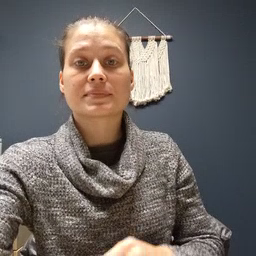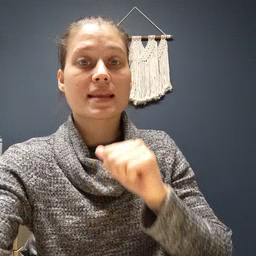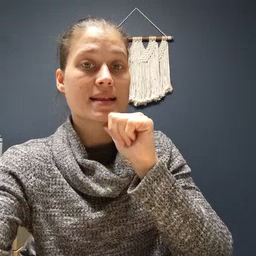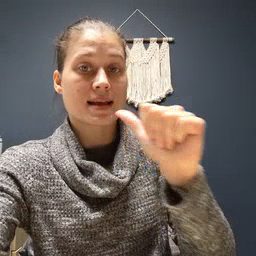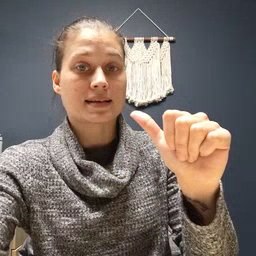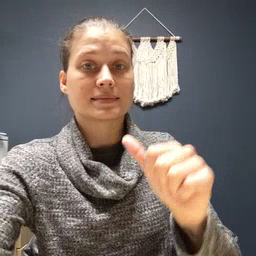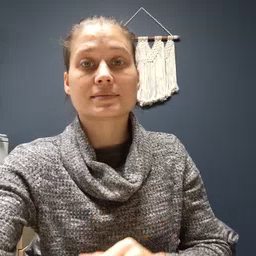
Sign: not